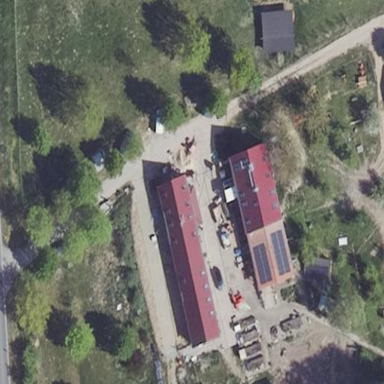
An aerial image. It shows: Farmyard area.